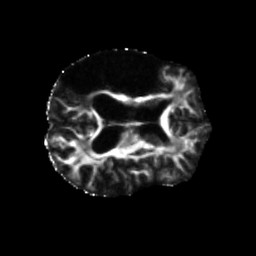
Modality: FA
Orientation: axial
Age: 51
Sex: male
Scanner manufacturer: siemens
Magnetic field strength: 3 T
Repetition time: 5.47 s
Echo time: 0.0854 s